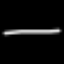
Label: line